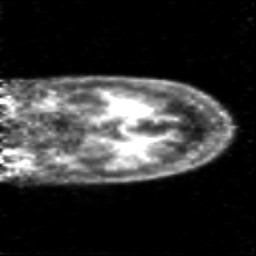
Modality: PET
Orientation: coronal
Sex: female
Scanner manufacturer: siemens